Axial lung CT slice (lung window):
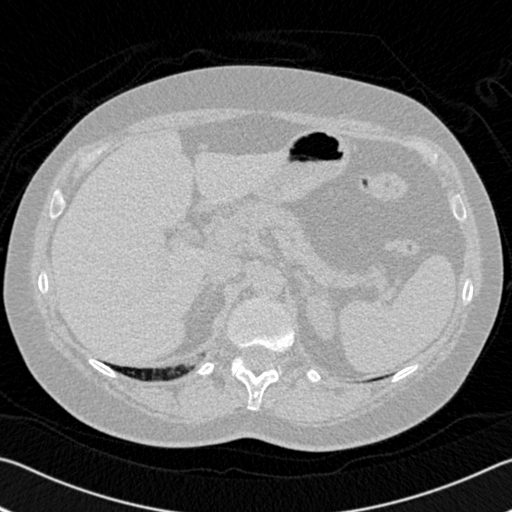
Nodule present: no